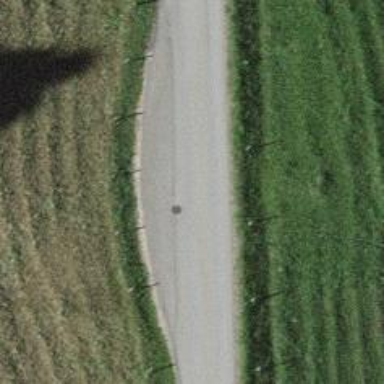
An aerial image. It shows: Passing place on the road.